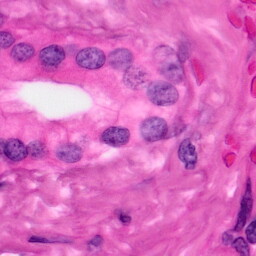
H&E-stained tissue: Pancreatic